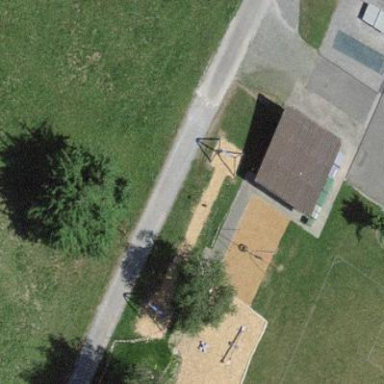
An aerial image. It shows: Playground area for leisure activities on the land.